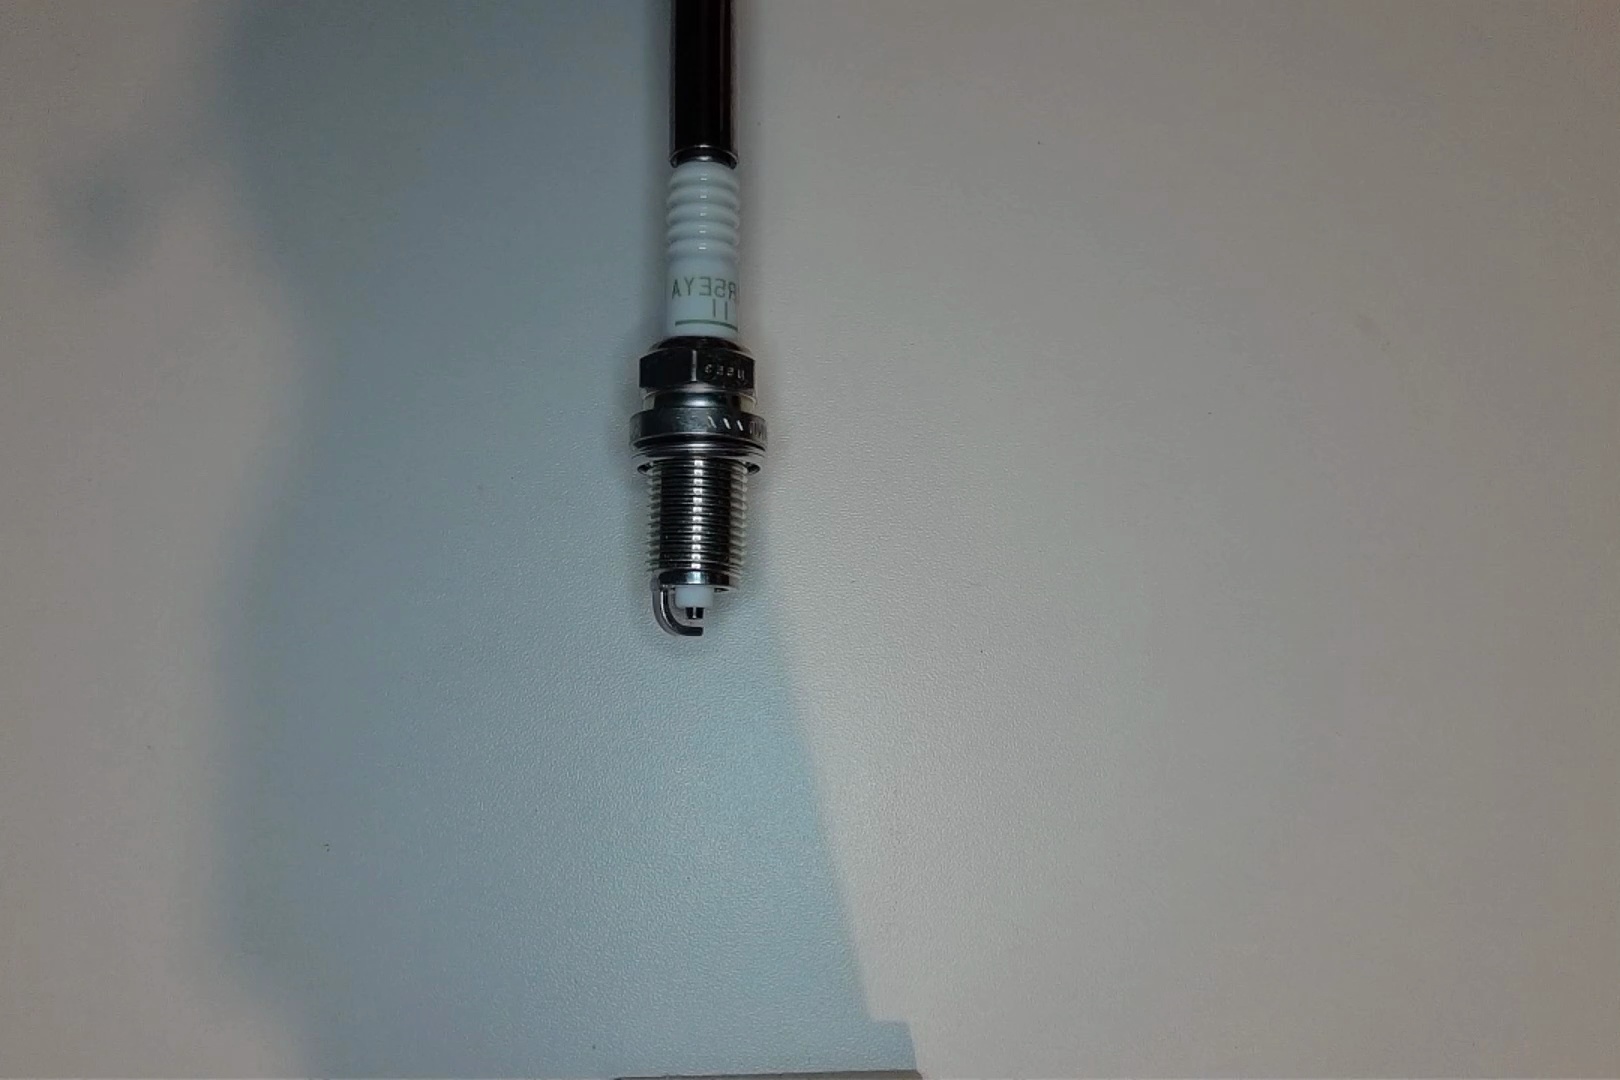
Label: no anomaly